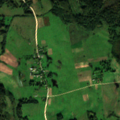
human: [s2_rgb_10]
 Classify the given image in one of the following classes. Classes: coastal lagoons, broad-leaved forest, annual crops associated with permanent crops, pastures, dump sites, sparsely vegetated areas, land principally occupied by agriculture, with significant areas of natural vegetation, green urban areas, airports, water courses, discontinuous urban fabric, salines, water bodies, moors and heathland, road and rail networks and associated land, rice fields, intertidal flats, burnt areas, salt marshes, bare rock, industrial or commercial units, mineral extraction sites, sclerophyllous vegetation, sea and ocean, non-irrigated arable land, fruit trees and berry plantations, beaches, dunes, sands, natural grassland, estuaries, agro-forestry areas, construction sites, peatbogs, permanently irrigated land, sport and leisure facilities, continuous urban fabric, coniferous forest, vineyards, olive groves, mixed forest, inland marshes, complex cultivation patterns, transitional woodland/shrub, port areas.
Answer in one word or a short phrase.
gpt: non-irrigated arable land, pastures, complex cultivation patterns, land principally occupied by agriculture, with significant areas of natural vegetation, mixed forest